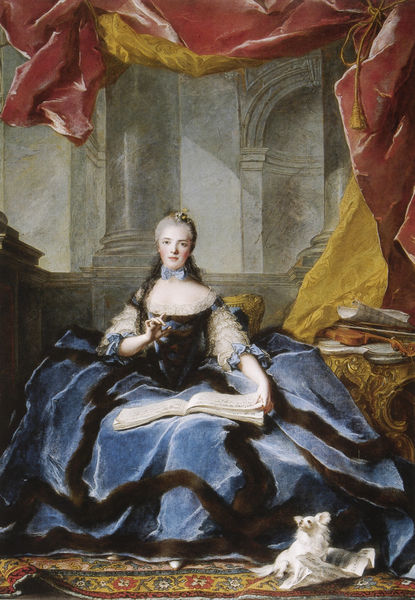
Titel: Madame Adélaide
Künstler: Jean-Marc Nattier
Standort: Versailles
Institution: Musée National du Château de Versailles et de Trianon
Schlagwörter: blau, gemälde, hand, haut, kopf, weiß, gelb, mädchen, sitzen, blume, blumen, braun, brust, fenster, finger, frankreich, frau, frisur, geste, grau, kleid, licht, marmor, mund, nase, ohr, orange, paris, raum, schwarz, stuhl, säule, säulen, tisch, zimmer, blüte, dame, hund, rot, schloss, tier, tuch, malerei, mode, muster, ornament, rock, schleife, teppich, alt, jung, wand, architektur, arm, arme, augen, barock, blass, falten, mensch, pelz, rahmen, samt, stein, weit, ärmel, bildnis, hals, hände, innenraum, instrument, portrait, porträt, vorhang, öl, kirche, auge, bestickt, gewand, gold, haare, reich, sessel, stoff, adel, innen, rokkoko, musik, dekollete, dekoltee, hübsch, krone, madame, ohren, prinzessin, renaissance, rokoko, schön, vornehm, adelige, bewegt, perücke, hündchen, farbig, papier, bogen, halsband, noten, mauer, farbe, saal, französisch, thron, sitzende, spitz, lesen, ornamente, draperie, bett, schlafzimmer, quaste, faltenwurf, rüschen, divan, masche, kelid, nische, buch, palast, haustier, zeitung, schuh, stift, heft, geige, violine, foliant, schreiben, antik, dramatisch, mittelalter, korsett, schriftrolle, adelig, adlige, königlich, herrscherin, königin, thorn, lesend, teppicht, gruß, krinoline, dekolte, nattier, royal, mamor, blättern, grundfarben, notizen, aristokratie, pompadour, tiepolo, pelzbesatz, rot blau, rococo, marie antoinette, herzogin, volumen, representativ, damenmode, zobel, marmorsäule, leszynska, staatsporträt, säuel, zetung, dame im blauen kleid, schleife um den hals, blaues, katrze, figner, maria theresa